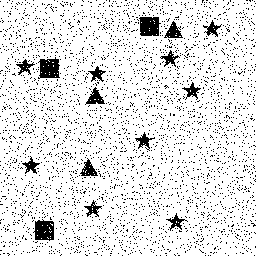
Squares: 3
Triangles: 3
Stars: 9
Total shapes: 15